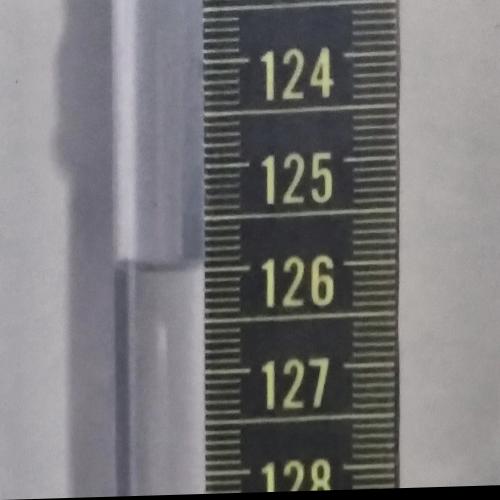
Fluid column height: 126.0 cm